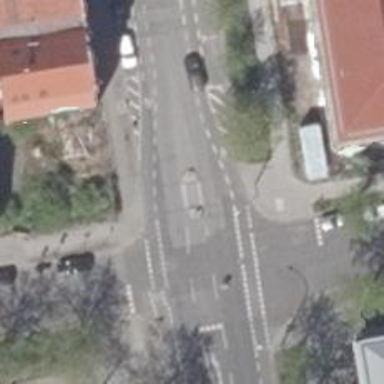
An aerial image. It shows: Residential road with asphalt surface. The road has lanes for cyclists on both sides and sidewalks on both sides with sett surface.